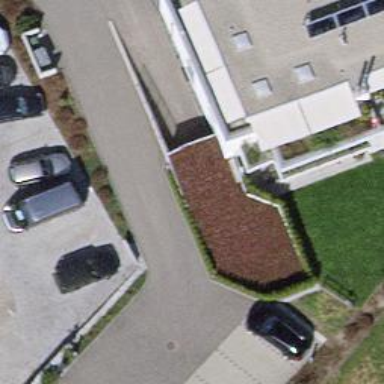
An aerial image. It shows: Parking entrance.